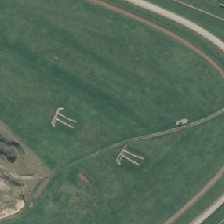
Land cover: urban_parkland